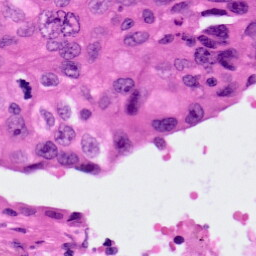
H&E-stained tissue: Lung